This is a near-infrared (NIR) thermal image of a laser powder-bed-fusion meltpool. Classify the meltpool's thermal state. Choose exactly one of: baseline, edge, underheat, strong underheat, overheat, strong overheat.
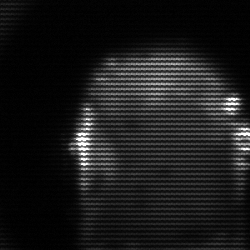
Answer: baseline